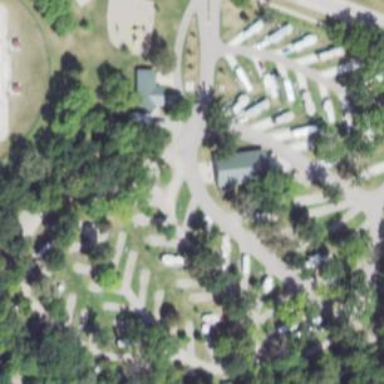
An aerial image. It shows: Caravan site with sanitary dump station for travelers.